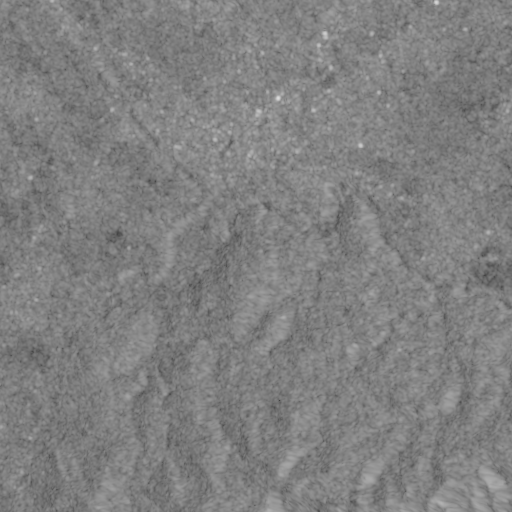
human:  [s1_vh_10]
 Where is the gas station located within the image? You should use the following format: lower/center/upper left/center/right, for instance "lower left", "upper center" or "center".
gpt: The gas station is located in the center right of the image.
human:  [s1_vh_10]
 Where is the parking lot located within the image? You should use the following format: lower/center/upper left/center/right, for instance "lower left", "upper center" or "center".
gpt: The parking lot is located in the upper right of the image.
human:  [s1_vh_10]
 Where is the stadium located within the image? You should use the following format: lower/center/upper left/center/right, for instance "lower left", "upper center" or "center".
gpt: The stadium is located in the upper center of the image.
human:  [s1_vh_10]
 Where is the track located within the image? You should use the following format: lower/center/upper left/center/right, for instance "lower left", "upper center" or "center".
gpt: The track is located in the upper center of the image.
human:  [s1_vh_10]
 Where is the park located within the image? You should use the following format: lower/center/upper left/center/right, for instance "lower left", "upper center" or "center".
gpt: There is no park in the image.

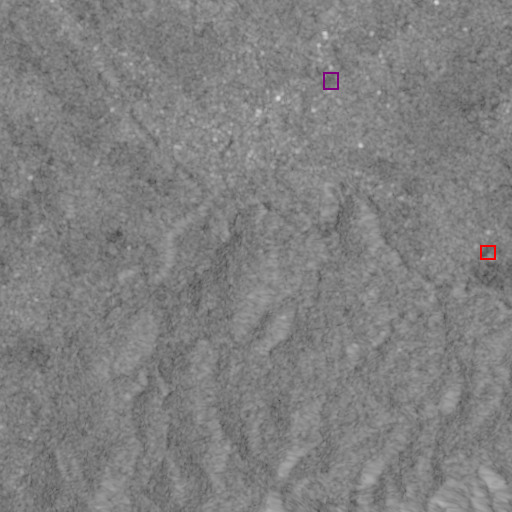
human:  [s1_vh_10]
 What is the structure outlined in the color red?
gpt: The structure outlined in red is a park.
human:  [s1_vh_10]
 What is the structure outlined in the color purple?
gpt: The structure outlined in purple is a track.
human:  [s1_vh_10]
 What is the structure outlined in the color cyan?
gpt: There is no cyan outline.